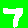
Digit: 7